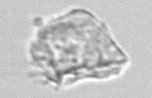
Label: detritus_transparent